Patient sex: M
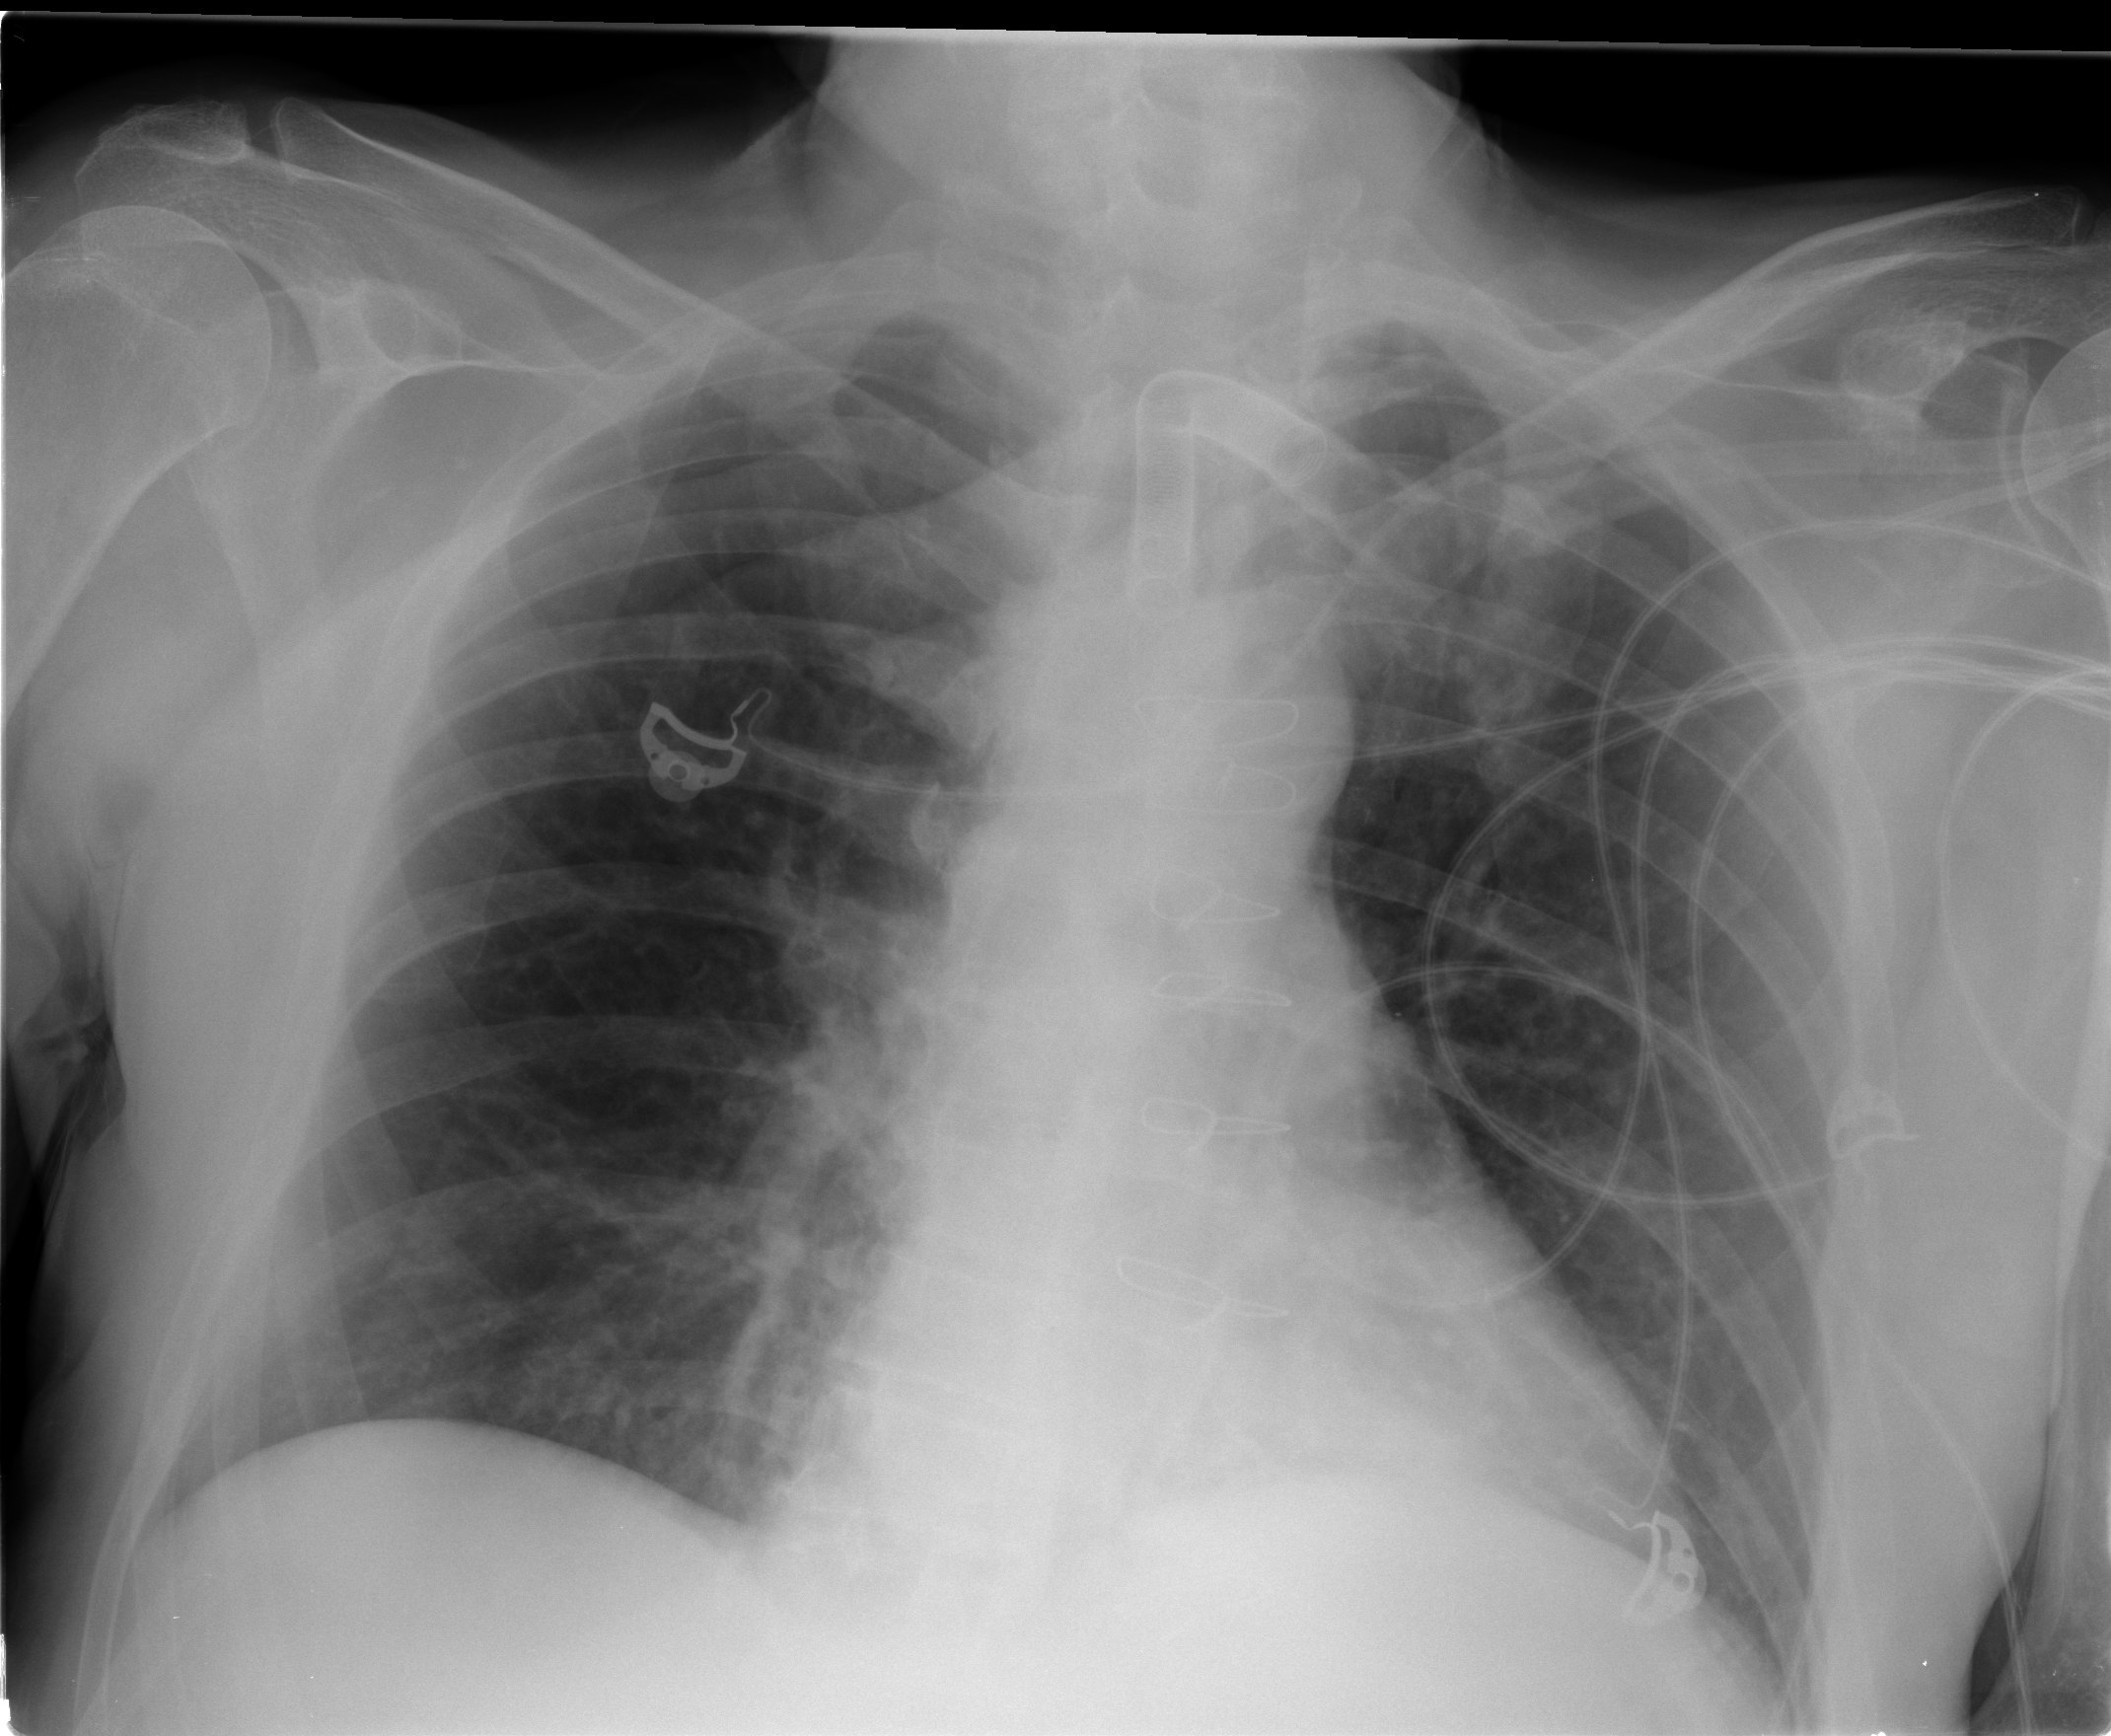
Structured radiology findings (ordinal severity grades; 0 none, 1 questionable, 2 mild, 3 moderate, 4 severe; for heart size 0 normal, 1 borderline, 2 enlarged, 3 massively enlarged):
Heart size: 0
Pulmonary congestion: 0
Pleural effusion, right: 0
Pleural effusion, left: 0
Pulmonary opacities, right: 0
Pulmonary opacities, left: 1
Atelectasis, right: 0
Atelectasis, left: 1